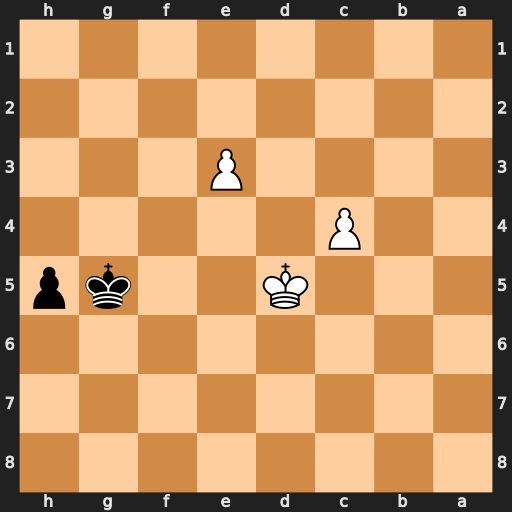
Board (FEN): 8/8/8/3K2kp/2P5/4P3/8/8
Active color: b
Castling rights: -
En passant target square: -
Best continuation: h4 Ke4 Kg4 c5 h3 Ke5 h2 c6 h1=Q